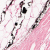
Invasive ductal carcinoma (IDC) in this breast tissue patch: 0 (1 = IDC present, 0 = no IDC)